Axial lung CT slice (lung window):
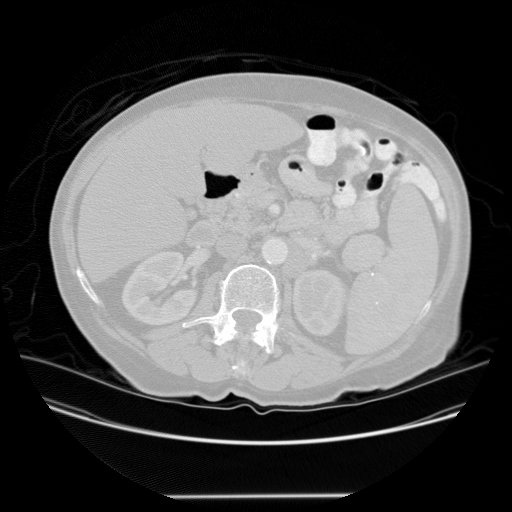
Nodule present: no